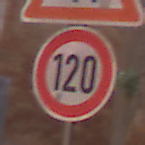
Verkehrszeichen: Geschwindigkeit120
Zusatzzeichen oben: EinseitigVerengteFahrbahnRechts
Umgebung: Outdoor, Urban
Tageszeit: MorningAfternoon
Wetter: Clear
Licht: Natural
Jahreszeit: NotSpecified
Kontrast: MediumContrast